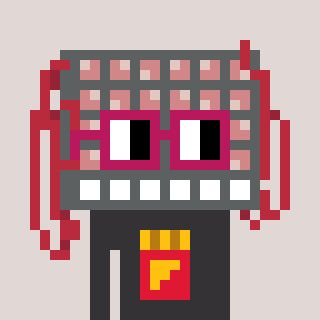
a pixel art character with square dark red glasses, a turing-shaped head and a grayscale-colored body on a warm background